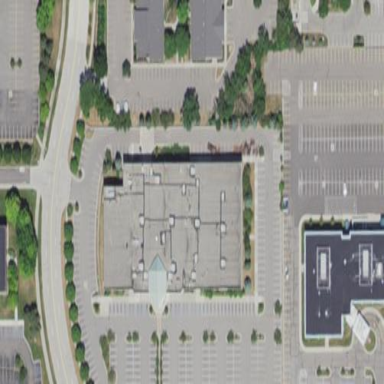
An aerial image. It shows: Fitness center building.